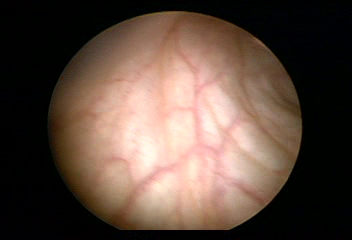
Modality: WLC
Class: Normal mucosa
Bladder cancer association: No